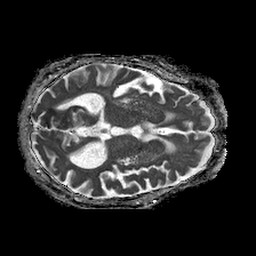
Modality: ADC
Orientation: axial
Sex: male
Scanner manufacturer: philips
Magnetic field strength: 1.5 T
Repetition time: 4.6 s
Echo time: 0.08517 s